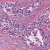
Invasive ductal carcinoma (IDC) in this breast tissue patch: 1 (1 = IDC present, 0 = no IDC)